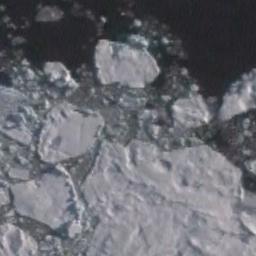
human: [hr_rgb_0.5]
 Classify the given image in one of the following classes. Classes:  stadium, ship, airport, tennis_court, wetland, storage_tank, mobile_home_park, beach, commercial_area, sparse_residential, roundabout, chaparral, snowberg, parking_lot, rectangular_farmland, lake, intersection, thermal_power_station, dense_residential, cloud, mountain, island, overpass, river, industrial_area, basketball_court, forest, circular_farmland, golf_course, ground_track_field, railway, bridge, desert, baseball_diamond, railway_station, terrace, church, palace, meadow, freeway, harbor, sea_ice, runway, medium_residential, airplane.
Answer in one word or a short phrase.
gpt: sea_ice